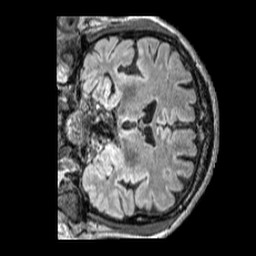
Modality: FLAIR
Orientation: coronal
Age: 54
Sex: male
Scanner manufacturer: siemens
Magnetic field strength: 3 T
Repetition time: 5 s
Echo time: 0.387 s